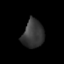
Tissue: prostate
Cell type: Fibroblasts
Senescence score: 0.7625
Nuclear area (px): 580
Mean DAPI intensity: 55.371